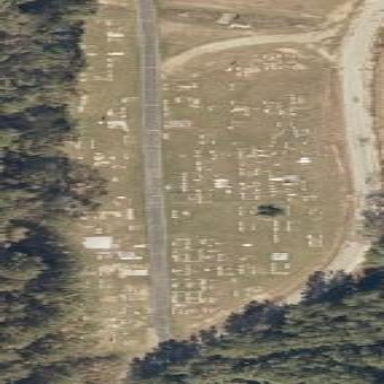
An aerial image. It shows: Cemetery.